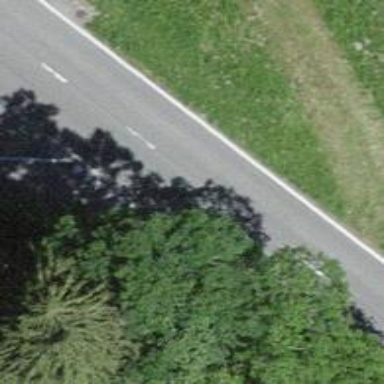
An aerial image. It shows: Secondary road with asphalt surface.